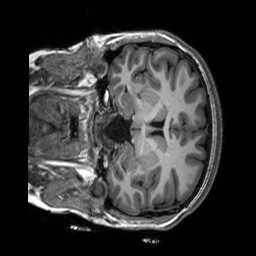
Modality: T1w
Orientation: coronal
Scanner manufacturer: siemens
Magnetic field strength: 3 T
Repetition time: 2.3 s
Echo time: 0.00302 s